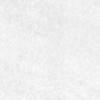
Label: no_change